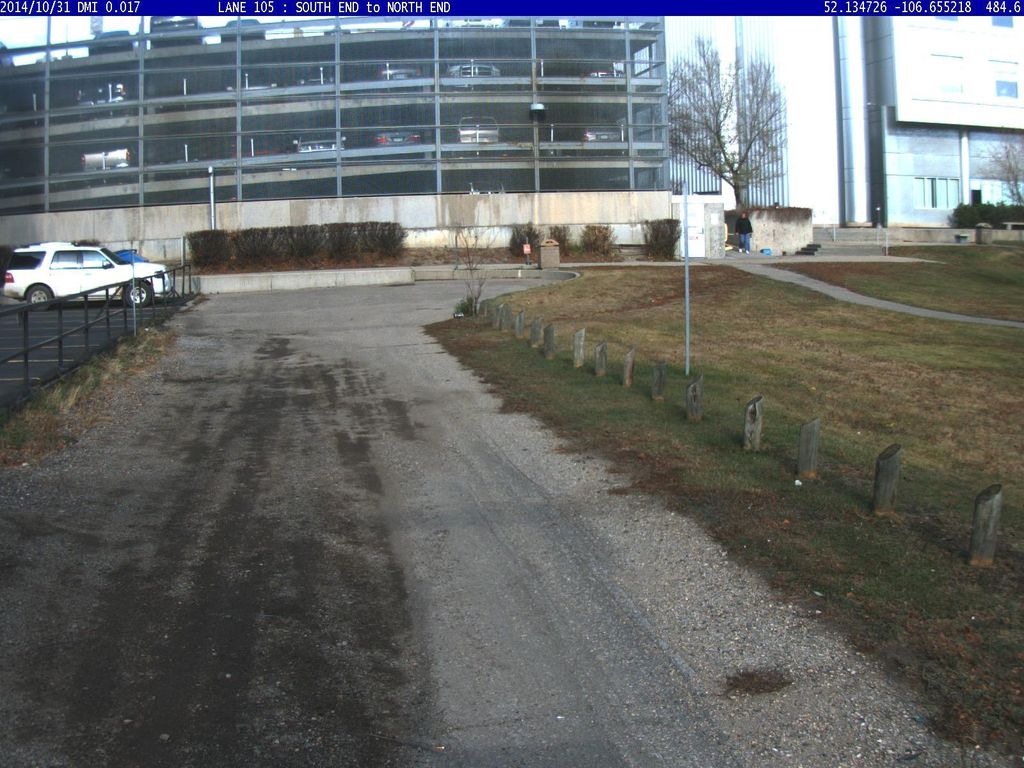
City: saskatoon